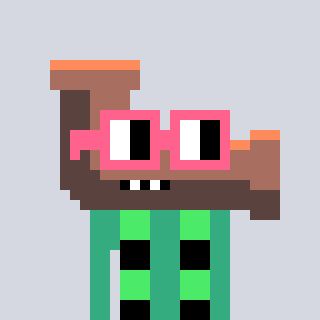
a pixel art character with square pink glasses, a pipe-shaped head and a teal-colored body on a cool background